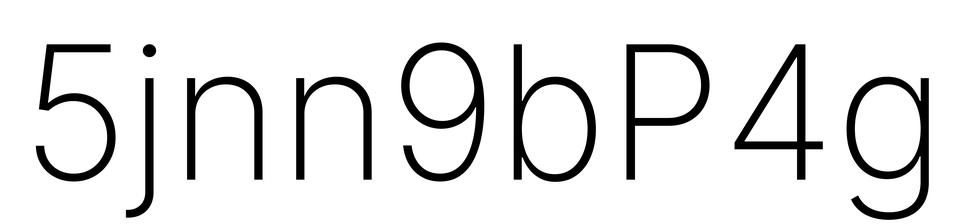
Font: Inter_ExtraLight